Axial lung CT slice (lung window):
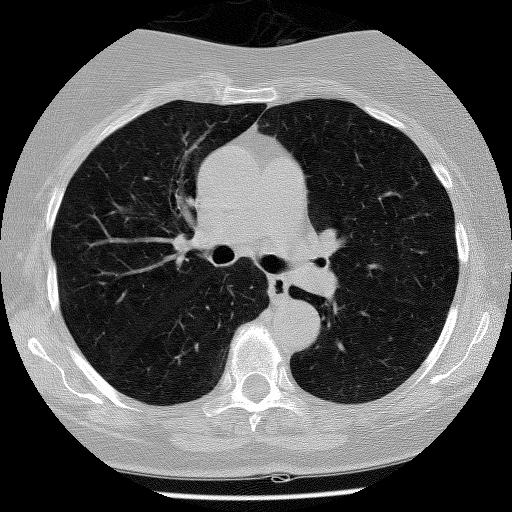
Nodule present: no